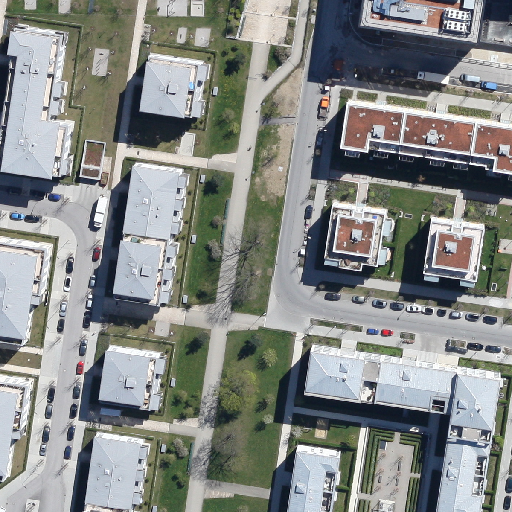
Referring expression: vehicle driving on the road